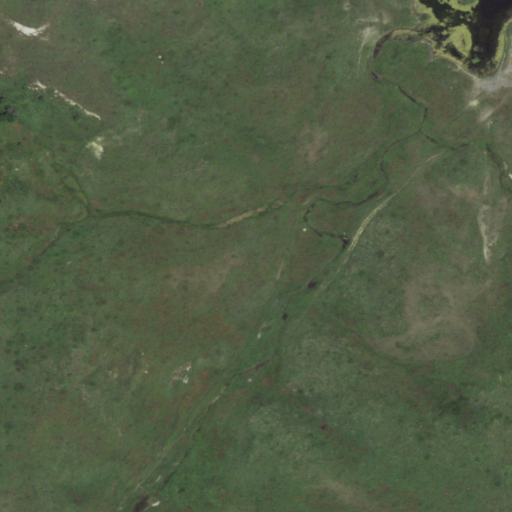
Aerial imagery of mountains in Kansas named Blue Hills containing grassland and open water